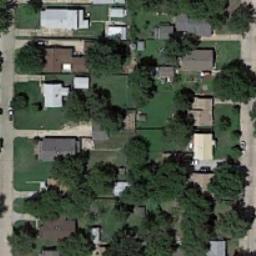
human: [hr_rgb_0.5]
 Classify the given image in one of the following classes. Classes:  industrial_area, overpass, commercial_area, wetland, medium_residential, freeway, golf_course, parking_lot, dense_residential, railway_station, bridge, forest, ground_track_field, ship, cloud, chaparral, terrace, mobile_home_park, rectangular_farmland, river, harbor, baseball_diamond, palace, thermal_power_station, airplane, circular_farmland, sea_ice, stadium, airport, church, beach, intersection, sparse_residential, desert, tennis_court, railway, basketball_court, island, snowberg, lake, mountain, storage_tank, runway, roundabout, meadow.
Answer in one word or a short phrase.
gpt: medium_residential